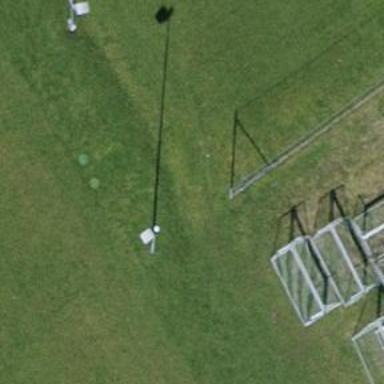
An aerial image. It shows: Floodlight lamp.